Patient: sex F, age 31
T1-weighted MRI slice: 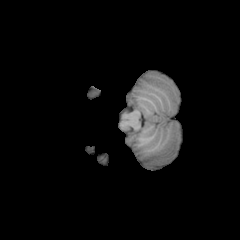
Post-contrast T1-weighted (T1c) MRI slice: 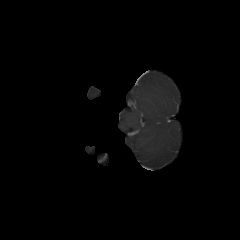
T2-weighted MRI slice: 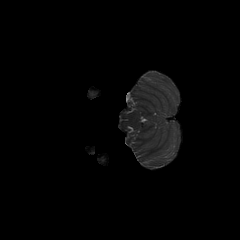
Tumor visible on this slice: no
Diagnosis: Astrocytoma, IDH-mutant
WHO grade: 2